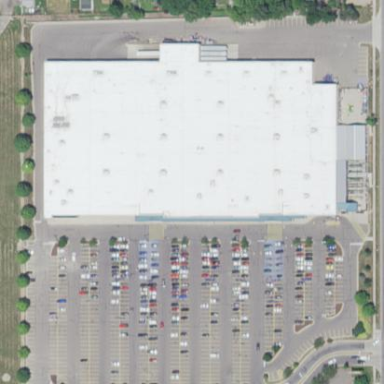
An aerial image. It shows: Supermarket building.